Aerial crown-view tile of a tropical tree (Barro Colorado Island, Panama), acquired 20241112:
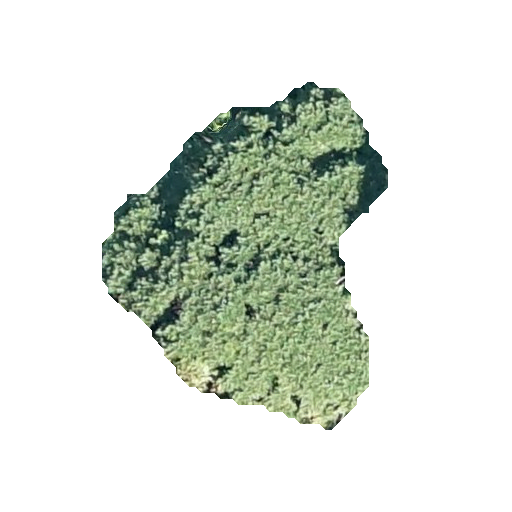
Species: Jacaranda copaia
GBIF accepted scientific name: Jacaranda copaia
Crown area: 99.899 m²